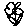
Label: flower